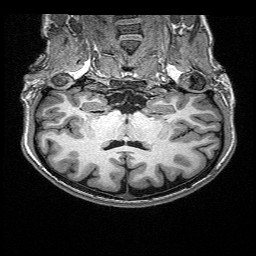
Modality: T1w
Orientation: sagittal
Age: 28
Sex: female
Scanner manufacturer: siemens
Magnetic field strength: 3 T
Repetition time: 2.4 s
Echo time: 0.03 s